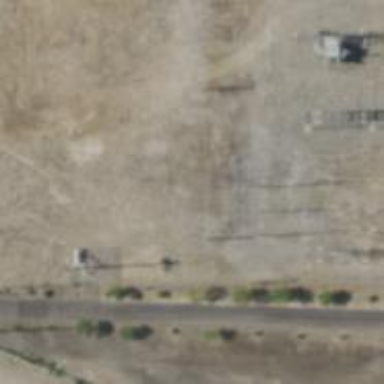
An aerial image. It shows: Power pole.